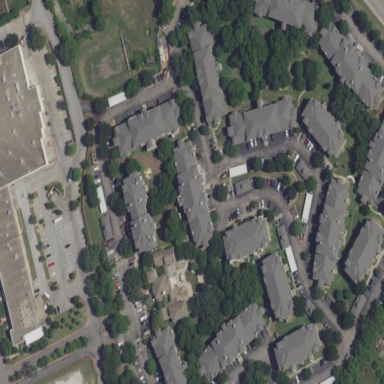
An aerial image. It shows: Residential area with apartments.